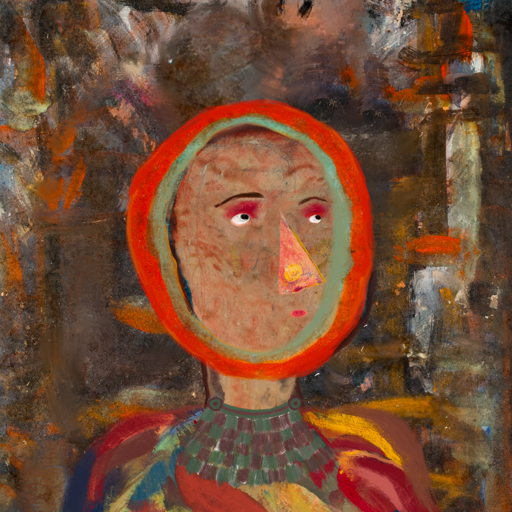
Background: GypsyQueen, Head And Neck Side: Orphan, Face Side: Irani, Bust: Mother_And_Son_Son, Hair Side: Sisters, Head Accessory: Blank, Second Necklace: After_Raid, Necklace: Blank, Baby: Blank